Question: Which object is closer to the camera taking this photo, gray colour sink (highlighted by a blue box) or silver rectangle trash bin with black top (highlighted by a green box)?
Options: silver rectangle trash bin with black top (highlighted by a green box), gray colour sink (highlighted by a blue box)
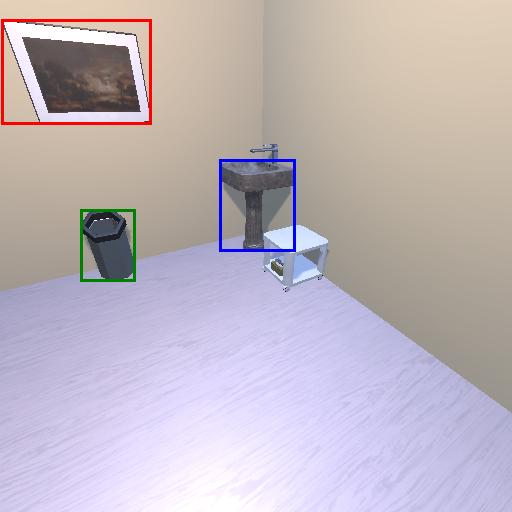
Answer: silver rectangle trash bin with black top (highlighted by a green box)